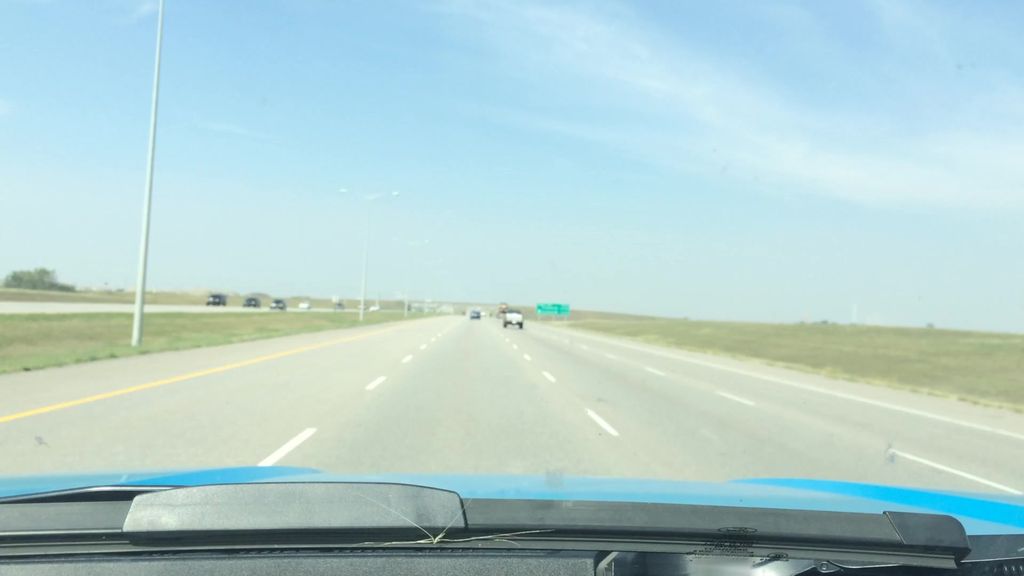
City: calgary